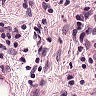
Metastatic tissue present: no